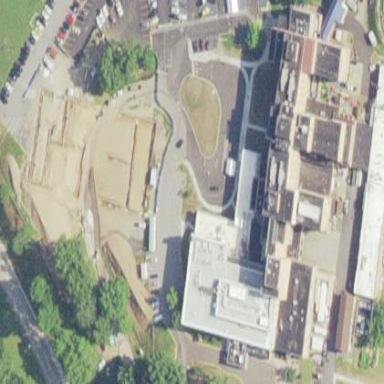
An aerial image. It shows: Hospital building.